Field crop: tomato
Growth stage: 2
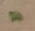
Species: solanum